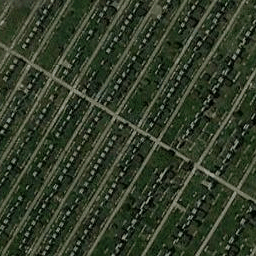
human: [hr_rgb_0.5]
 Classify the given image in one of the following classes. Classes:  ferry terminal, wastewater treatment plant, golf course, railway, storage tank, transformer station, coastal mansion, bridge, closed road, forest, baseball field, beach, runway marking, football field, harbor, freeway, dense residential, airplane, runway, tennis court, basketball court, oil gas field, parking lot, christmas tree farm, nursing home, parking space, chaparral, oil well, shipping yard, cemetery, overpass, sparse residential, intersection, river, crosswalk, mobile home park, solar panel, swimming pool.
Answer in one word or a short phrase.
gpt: cemetery